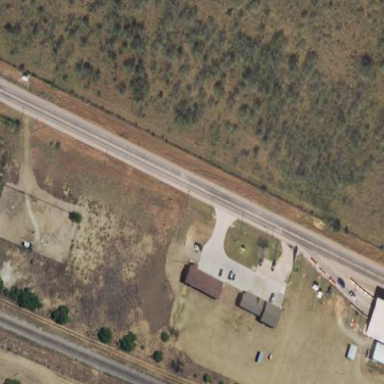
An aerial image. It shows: Police checkpoint.